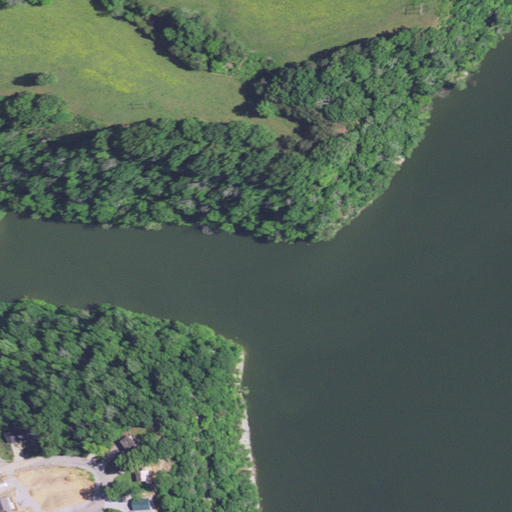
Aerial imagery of valley in Kentucky named Todd Hollow containing open water, deciduous forest, pasture, grassland, mixed forest, open development, barren land, medium intensity development, and high intensity development